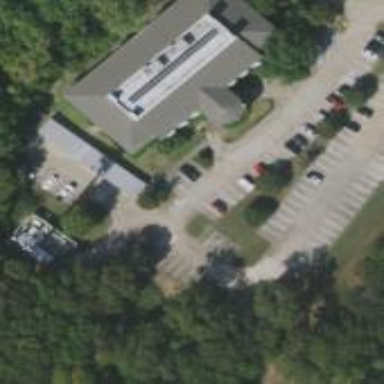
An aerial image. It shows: Commercial building with hipped roof.